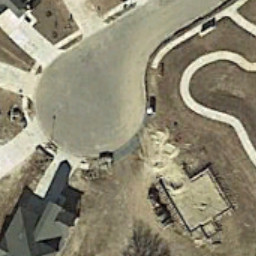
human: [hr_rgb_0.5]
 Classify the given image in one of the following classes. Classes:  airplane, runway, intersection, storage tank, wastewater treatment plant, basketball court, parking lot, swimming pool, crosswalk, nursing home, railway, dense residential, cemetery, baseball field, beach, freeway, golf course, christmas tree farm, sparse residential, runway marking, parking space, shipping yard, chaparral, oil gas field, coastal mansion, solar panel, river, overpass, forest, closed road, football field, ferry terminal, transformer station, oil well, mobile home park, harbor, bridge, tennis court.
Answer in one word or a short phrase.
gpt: closed road